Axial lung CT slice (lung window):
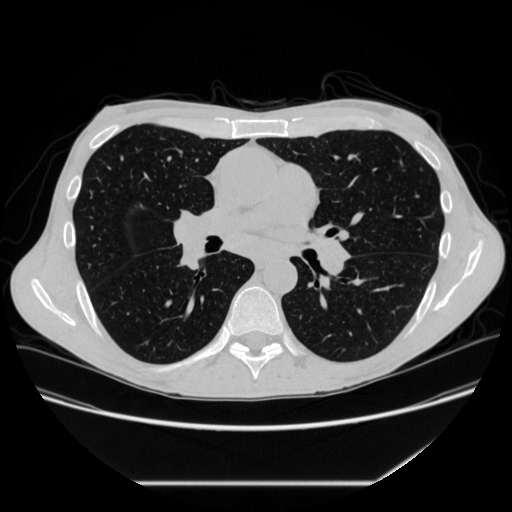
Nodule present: no